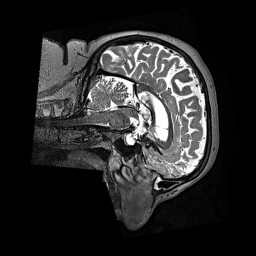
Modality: T2w
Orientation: sagittal
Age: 58
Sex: female
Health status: ill
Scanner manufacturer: siemens
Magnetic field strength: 3 T
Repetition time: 3.2 s
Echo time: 0.564 s